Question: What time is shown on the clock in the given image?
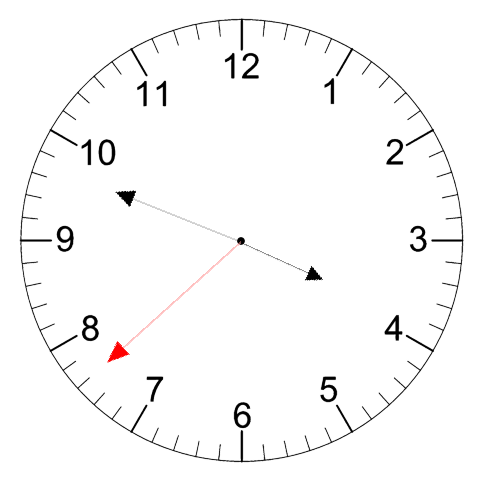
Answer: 03:48:38